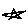
Label: star